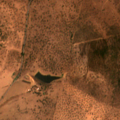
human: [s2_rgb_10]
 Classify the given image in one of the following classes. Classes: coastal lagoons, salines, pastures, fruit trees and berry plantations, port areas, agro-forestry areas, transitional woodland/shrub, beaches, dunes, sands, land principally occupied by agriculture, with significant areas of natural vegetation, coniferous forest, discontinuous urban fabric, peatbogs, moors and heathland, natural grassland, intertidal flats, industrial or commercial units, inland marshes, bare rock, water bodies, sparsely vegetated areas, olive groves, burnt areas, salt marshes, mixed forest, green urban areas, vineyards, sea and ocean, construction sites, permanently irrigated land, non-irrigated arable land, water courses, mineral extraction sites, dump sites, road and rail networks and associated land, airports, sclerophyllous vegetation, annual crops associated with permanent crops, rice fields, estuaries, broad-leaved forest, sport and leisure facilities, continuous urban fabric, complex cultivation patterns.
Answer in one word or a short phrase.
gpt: non-irrigated arable land, agro-forestry areas, broad-leaved forest